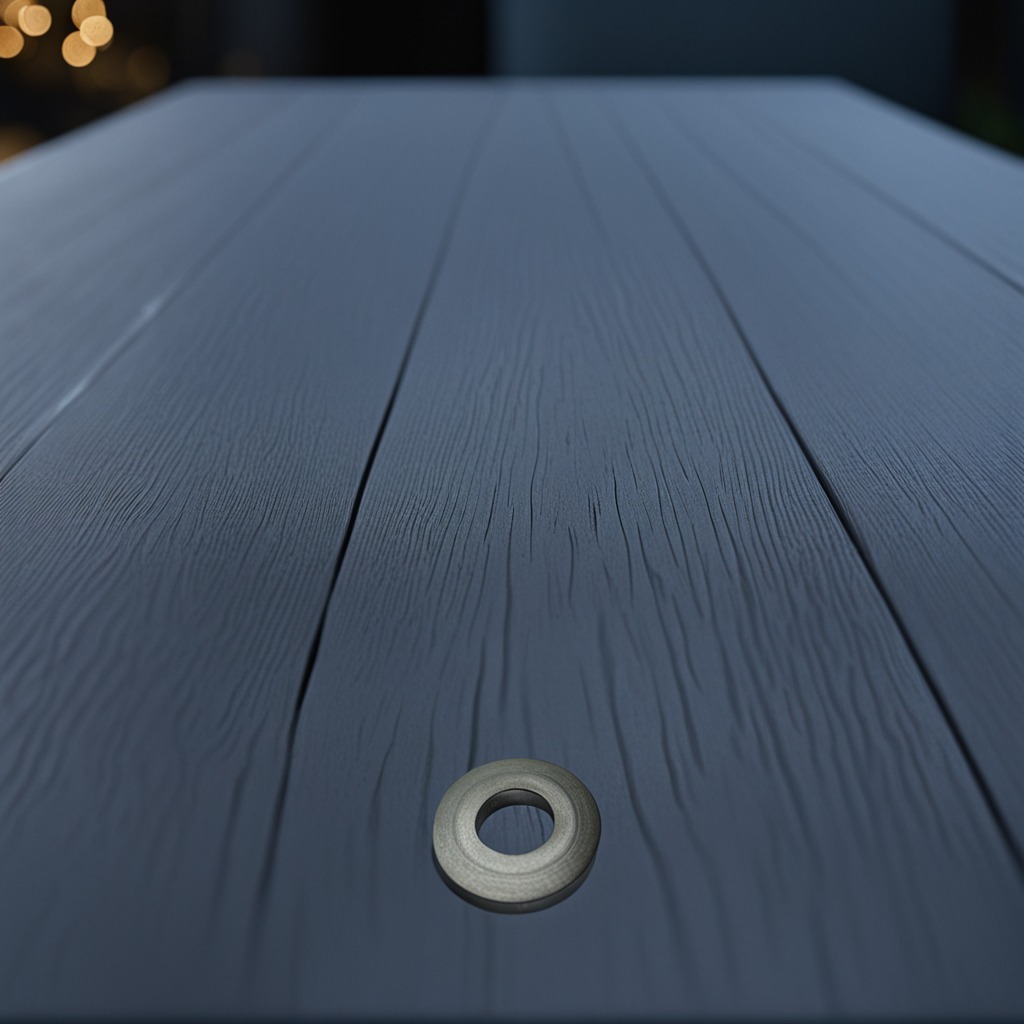
A flat metal washer is lying on the table.